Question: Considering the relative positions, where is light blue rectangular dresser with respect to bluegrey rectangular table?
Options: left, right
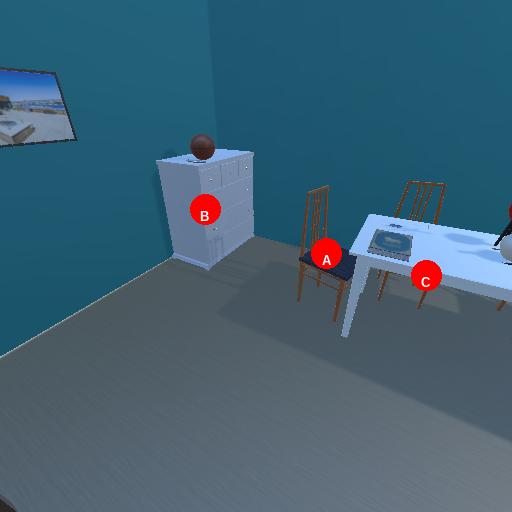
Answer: left